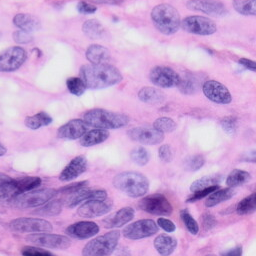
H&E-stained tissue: Skin